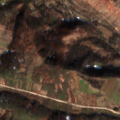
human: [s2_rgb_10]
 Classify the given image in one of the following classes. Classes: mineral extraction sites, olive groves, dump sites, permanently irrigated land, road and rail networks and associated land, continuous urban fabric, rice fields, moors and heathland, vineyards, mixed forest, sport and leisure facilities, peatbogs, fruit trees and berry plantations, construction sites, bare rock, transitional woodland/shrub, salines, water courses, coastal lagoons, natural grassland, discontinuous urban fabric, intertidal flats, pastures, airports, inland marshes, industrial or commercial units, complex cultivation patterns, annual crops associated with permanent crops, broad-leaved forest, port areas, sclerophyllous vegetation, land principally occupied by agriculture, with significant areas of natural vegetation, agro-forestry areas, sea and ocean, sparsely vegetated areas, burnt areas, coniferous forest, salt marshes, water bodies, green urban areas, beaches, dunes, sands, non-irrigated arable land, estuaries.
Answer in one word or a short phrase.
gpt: complex cultivation patterns, land principally occupied by agriculture, with significant areas of natural vegetation, broad-leaved forest, transitional woodland/shrub